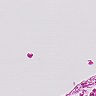
Metastatic tissue present: no